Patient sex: M
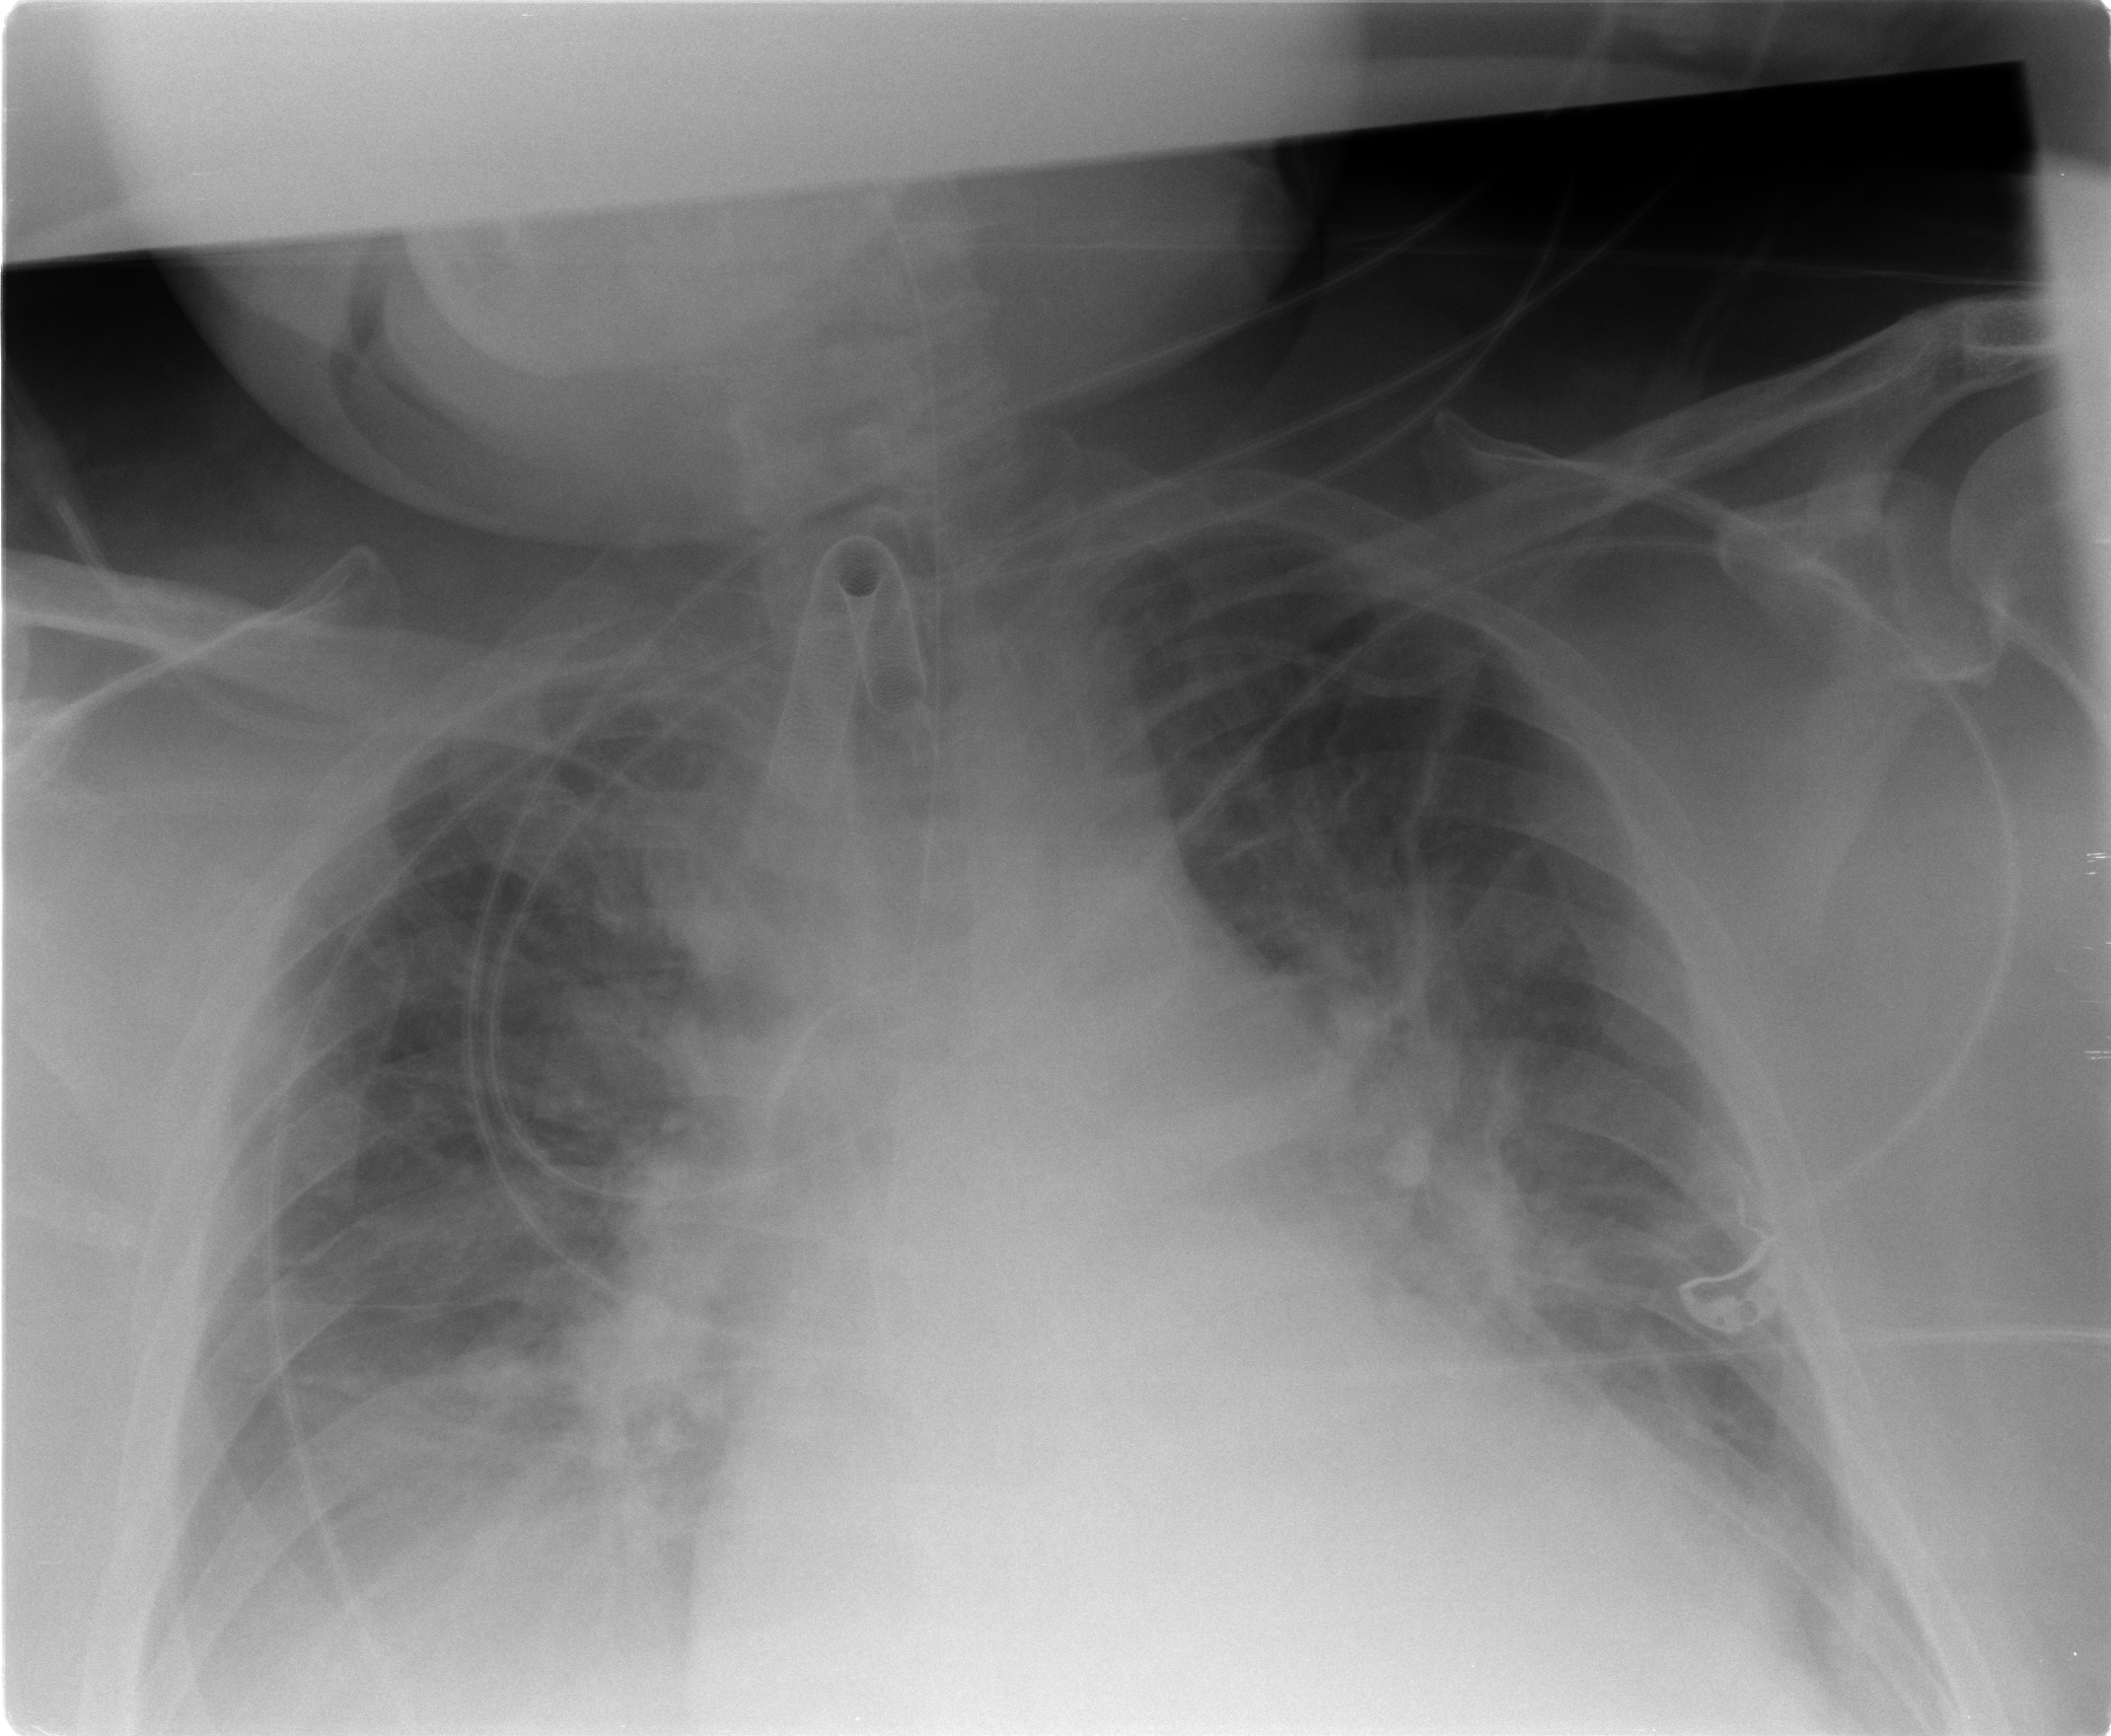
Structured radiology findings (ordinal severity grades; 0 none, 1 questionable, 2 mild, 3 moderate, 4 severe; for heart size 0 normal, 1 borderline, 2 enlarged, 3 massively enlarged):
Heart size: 2
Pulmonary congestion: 2
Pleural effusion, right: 2
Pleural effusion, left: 1
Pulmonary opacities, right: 0
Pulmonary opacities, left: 2
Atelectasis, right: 3
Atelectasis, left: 3